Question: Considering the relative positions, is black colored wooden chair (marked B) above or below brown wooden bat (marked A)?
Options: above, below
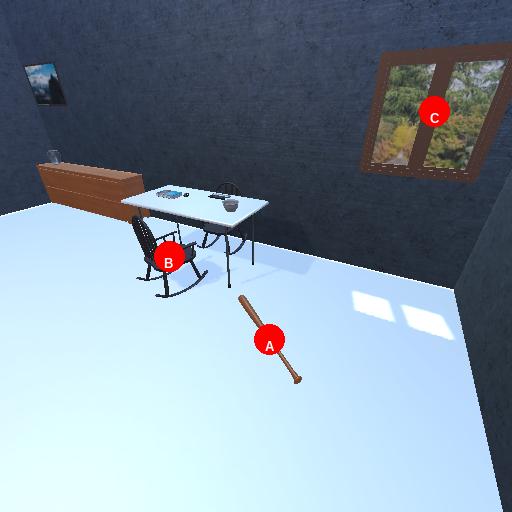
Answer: above